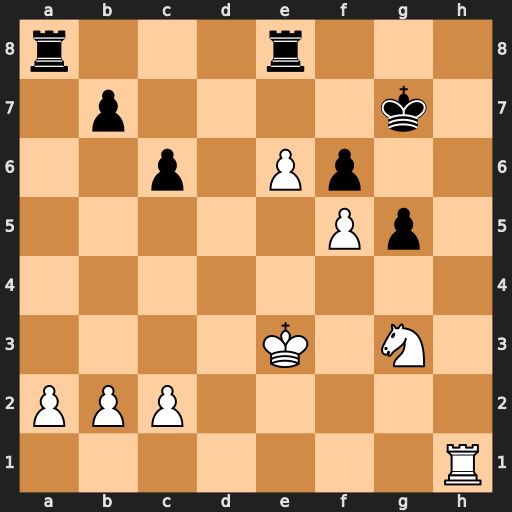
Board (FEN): r3r3/1p4k1/2p1Pp2/5Pp1/8/4K1N1/PPP5/7R
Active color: w
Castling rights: -
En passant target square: -
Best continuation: Nh5+ Kf8 Nxf6 Rxe6+ fxe6